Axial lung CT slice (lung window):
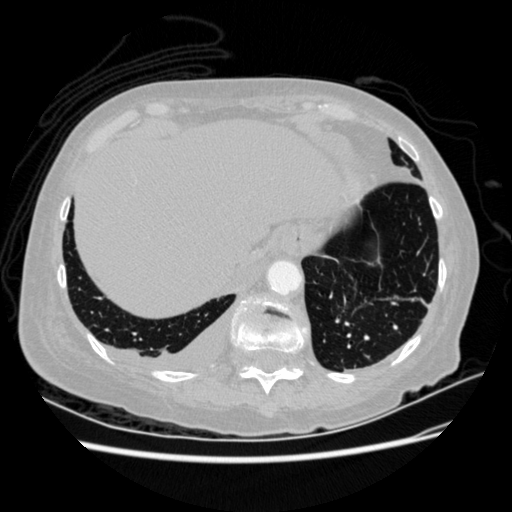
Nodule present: no